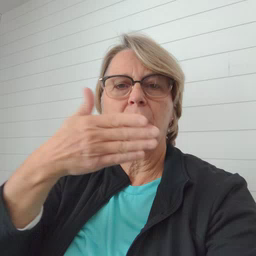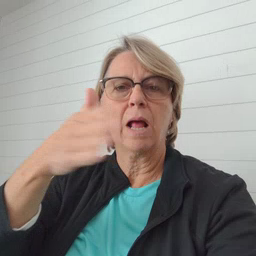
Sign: flag